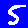
Digit: 5